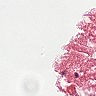
Metastatic tissue present: no